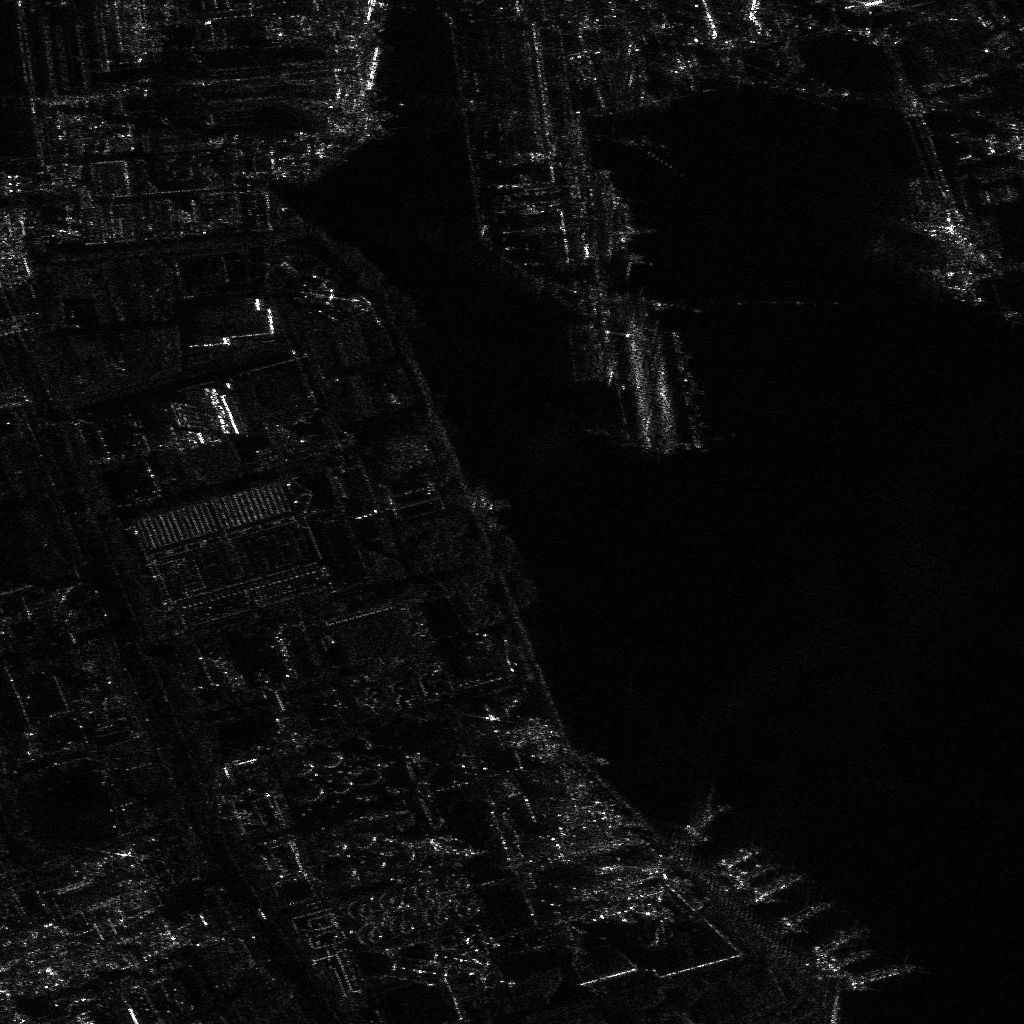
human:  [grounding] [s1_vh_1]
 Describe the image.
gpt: In the satellite image, there is  <ref>1 medium container </ref> <box>[[67, 77, 69, 82, 53]]</box> located at bottom,  <ref>7 medium container </ref> <box>[[72, 82, 74, 87, 53], [70, 80, 72, 85, 53], [77, 86, 78, 92, 53], [74, 83, 76, 89, 53], [80, 89, 81, 95, 53], [81, 90, 83, 96, 53], [84, 91, 86, 98, 76]]</box> located at bottom right,  <ref>1 large container </ref> <box>[[55, 19, 64, 22, 76]]</box> located at top.